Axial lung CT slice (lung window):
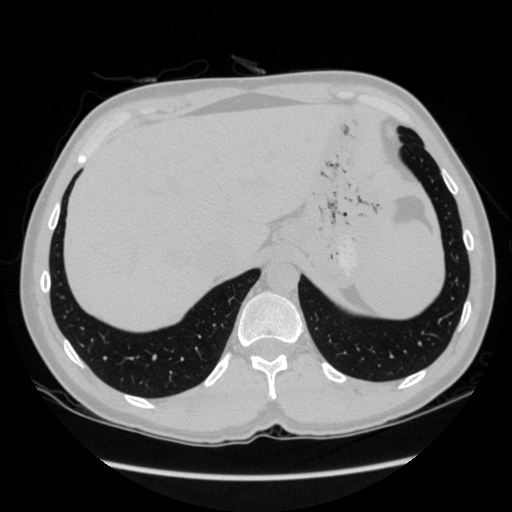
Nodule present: no